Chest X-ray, AP view. Patient: 47 years old, sex F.
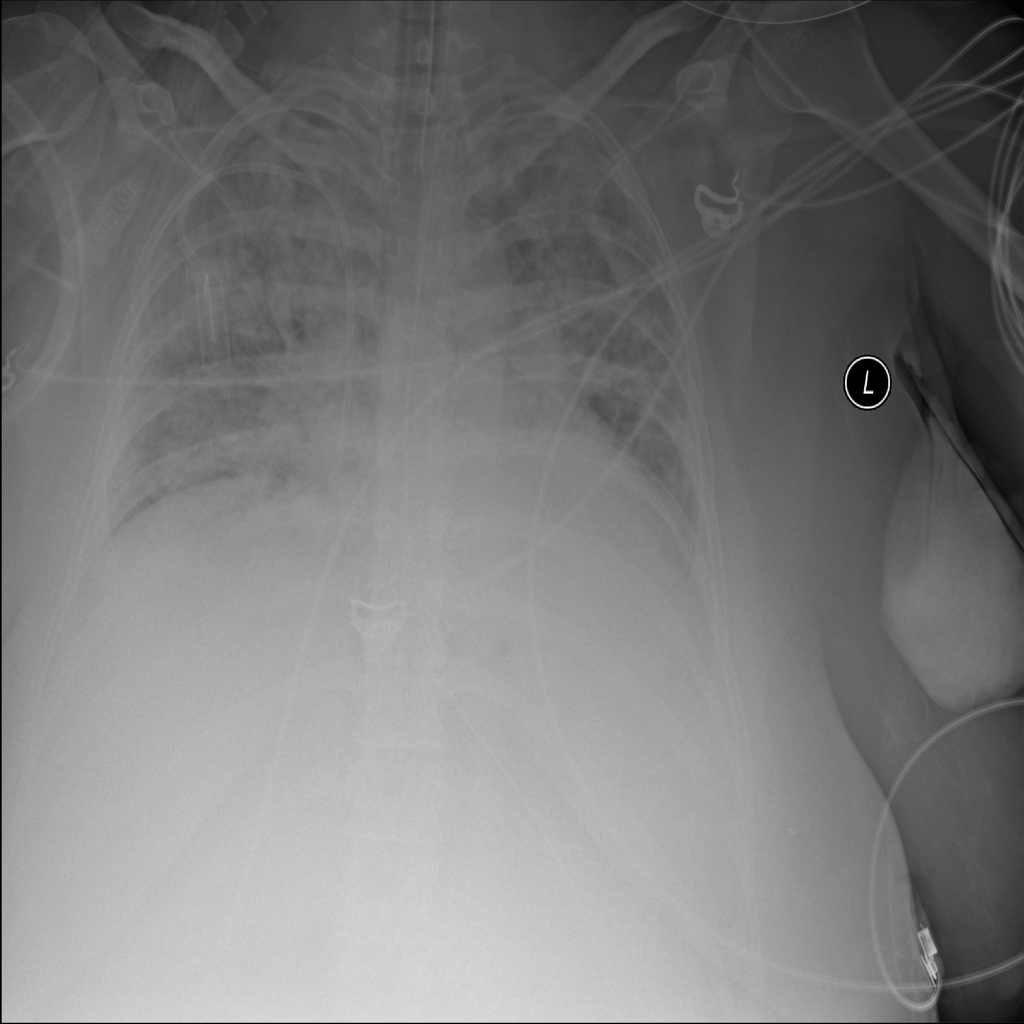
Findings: Edema